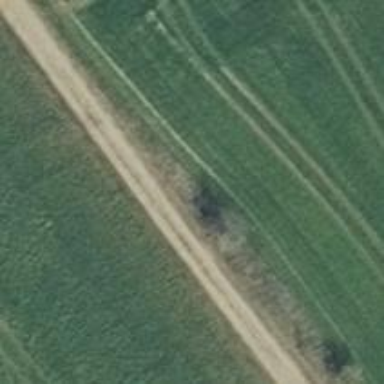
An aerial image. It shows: Track with pebblestone surface.